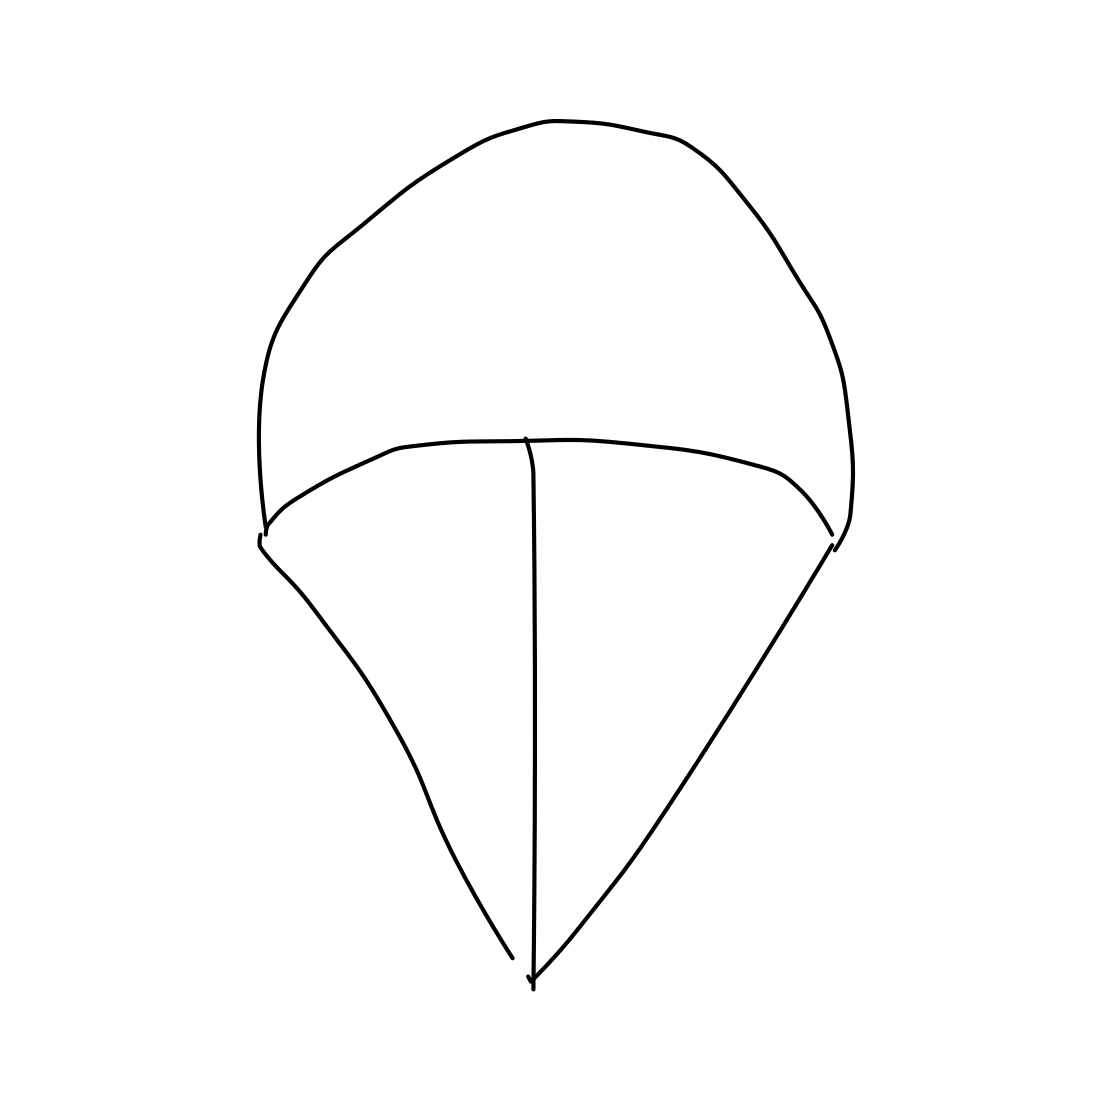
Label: parachute